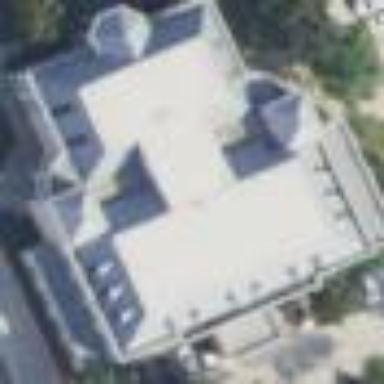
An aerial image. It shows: Courthouse building.